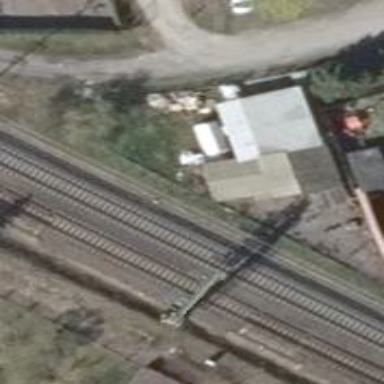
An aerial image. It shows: Railway signal.